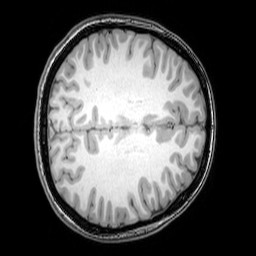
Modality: T1w
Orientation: axial
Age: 22
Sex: female
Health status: healthy
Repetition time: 0.081 s
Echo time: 0.037 s